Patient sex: M
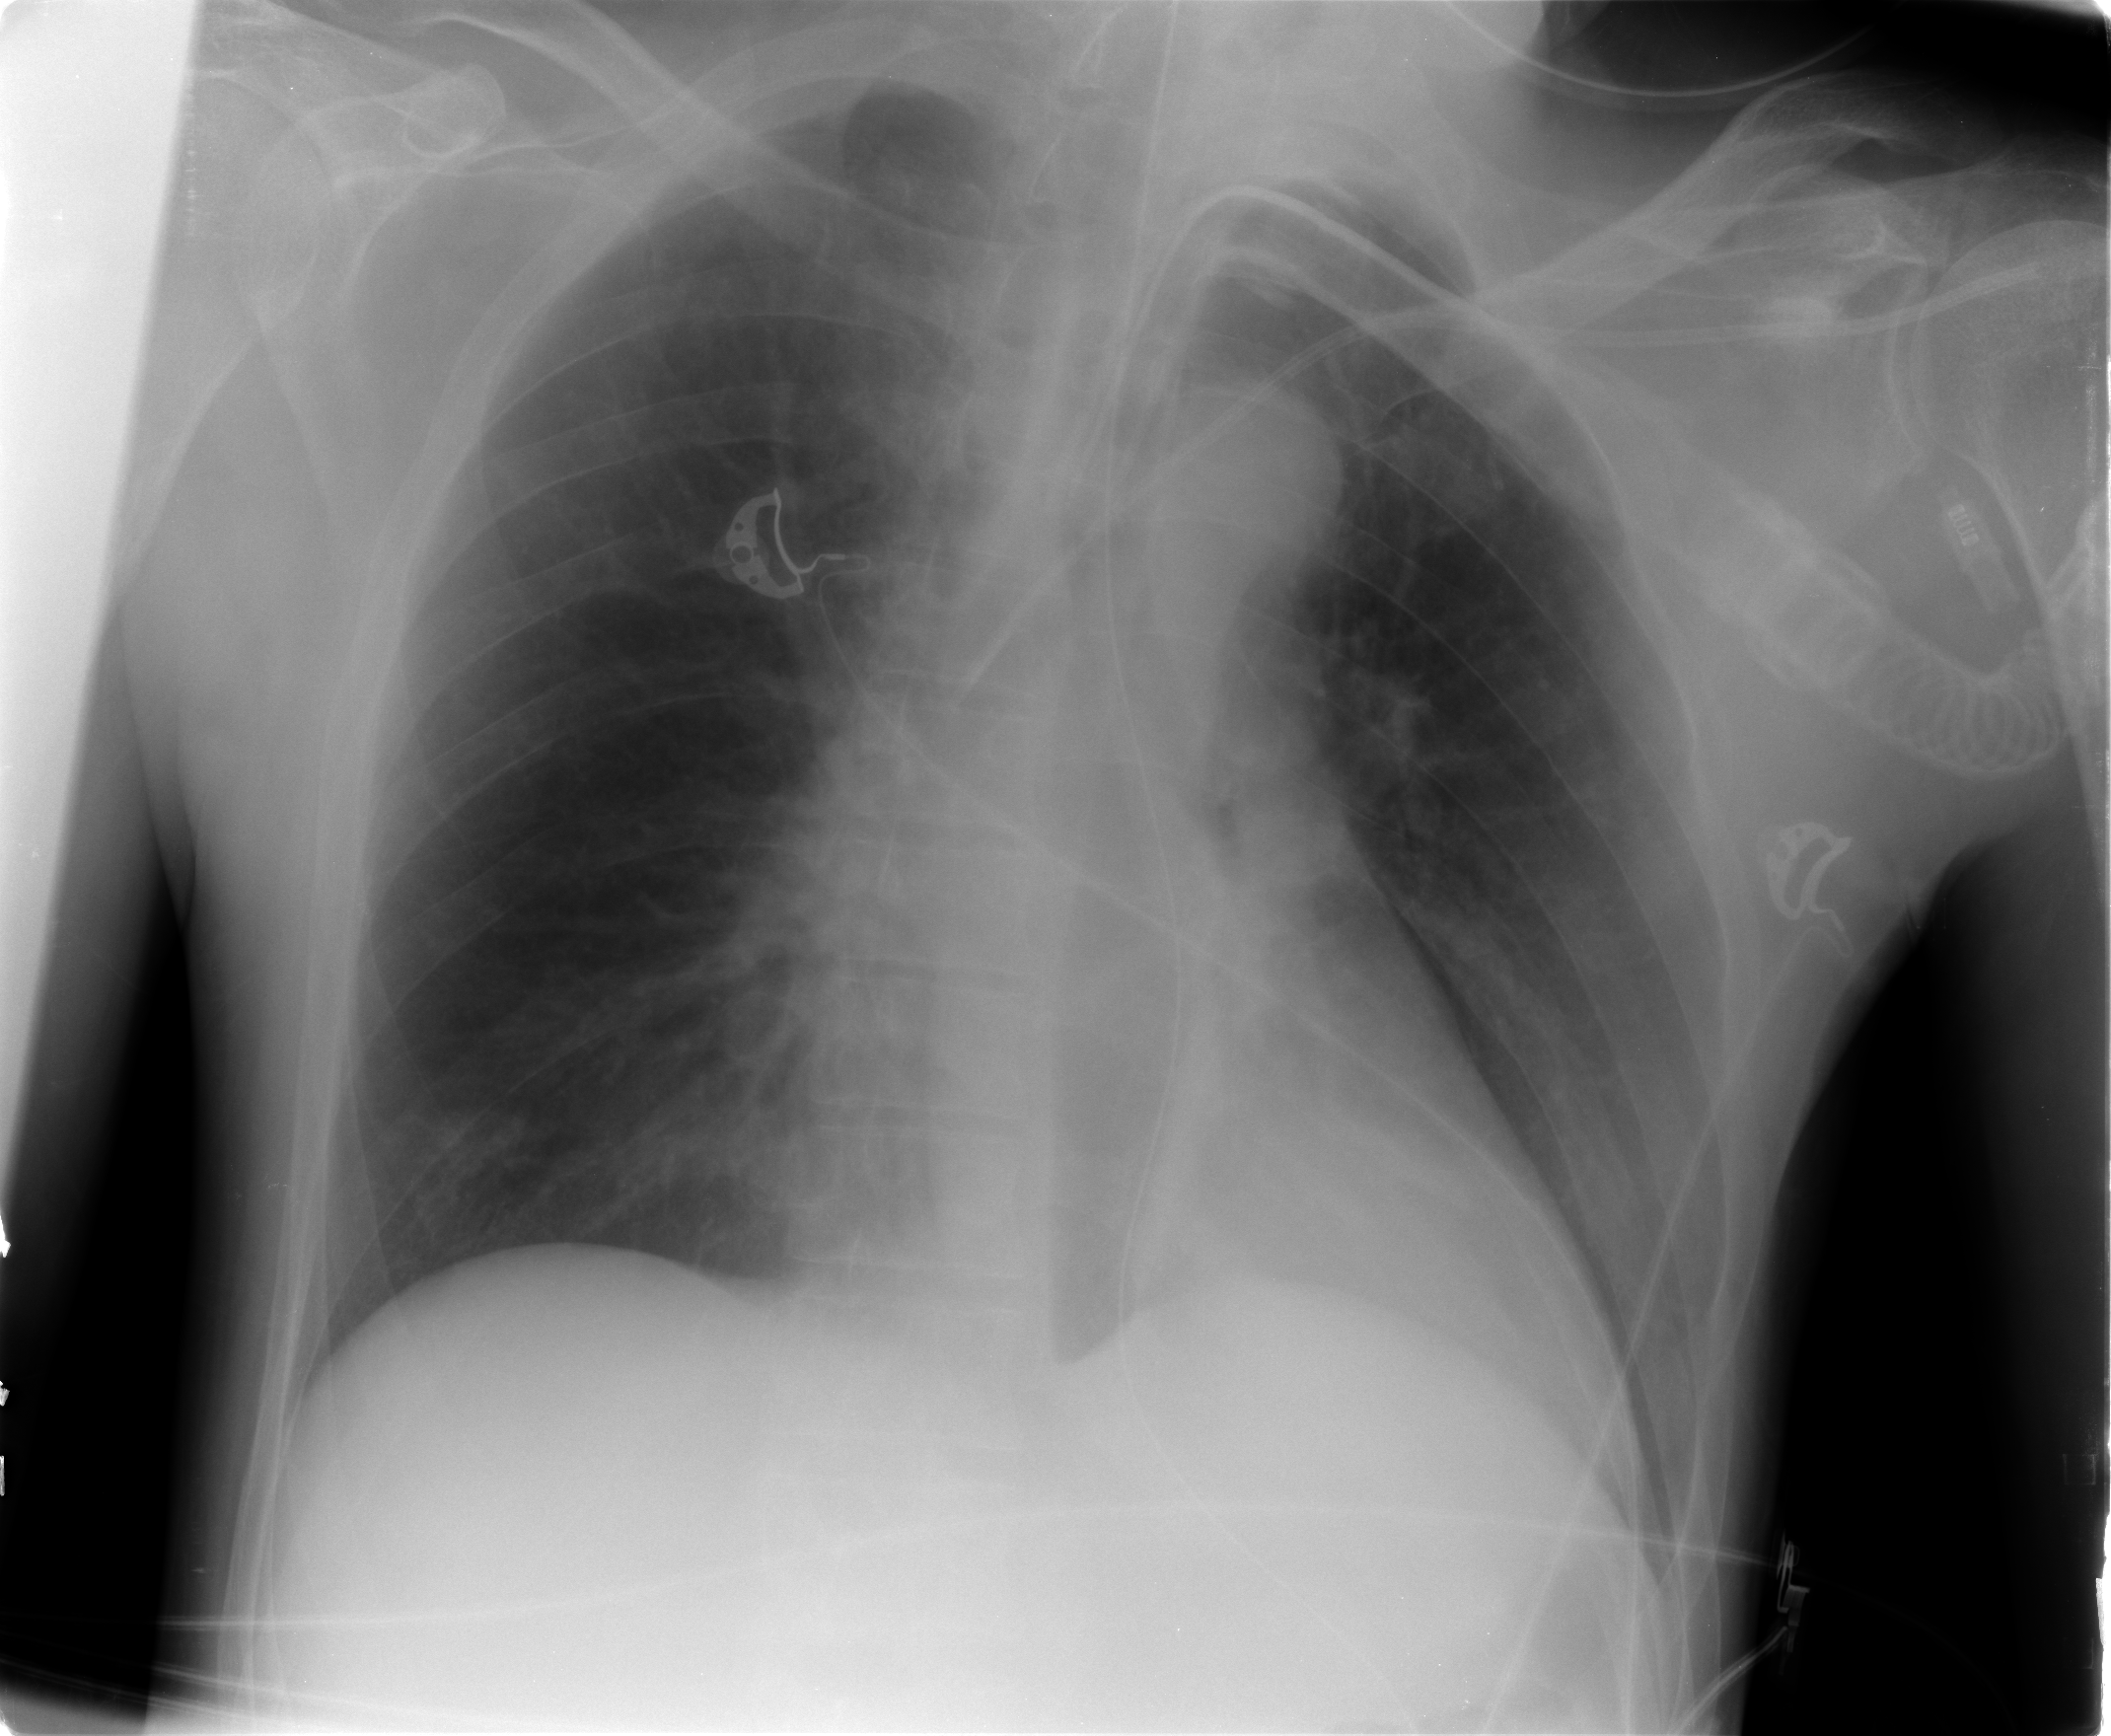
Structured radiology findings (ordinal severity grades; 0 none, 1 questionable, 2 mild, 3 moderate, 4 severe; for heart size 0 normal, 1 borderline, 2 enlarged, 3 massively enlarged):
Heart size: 0
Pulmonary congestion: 0
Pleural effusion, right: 0
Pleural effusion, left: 0
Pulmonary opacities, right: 0
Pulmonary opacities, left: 0
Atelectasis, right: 1
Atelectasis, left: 1